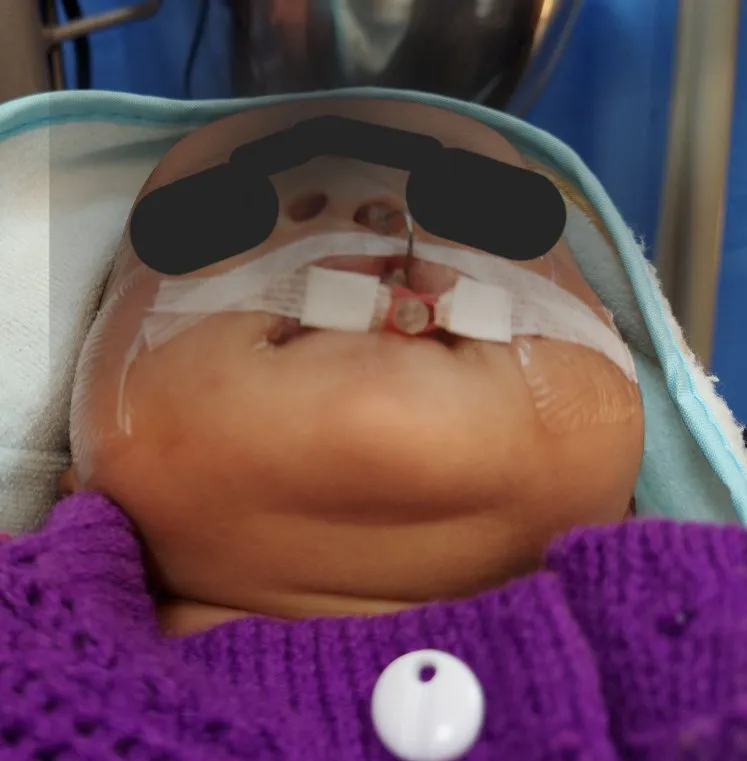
Pre-surgical nasal molding with passive nasoalveolar molding (in place) and lip taping.
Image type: medical_photograph (other_medical_photograph)